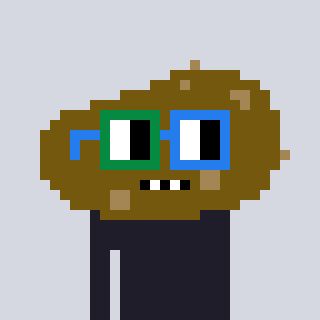
a pixel art character with square green and blue glasses, a potato-shaped head and a yellow-colored body on a cool background